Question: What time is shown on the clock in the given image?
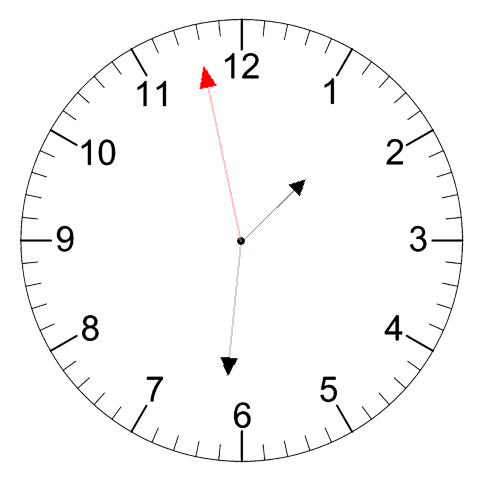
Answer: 01:30:58